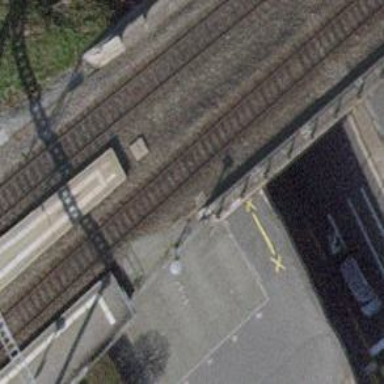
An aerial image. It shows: Single-track railway bridge with electrified contact line.